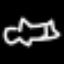
Label: airplane